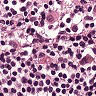
Metastatic tissue present: no